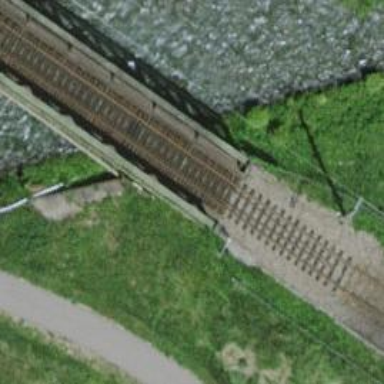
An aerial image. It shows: Bridge over electrified railway with contact line.